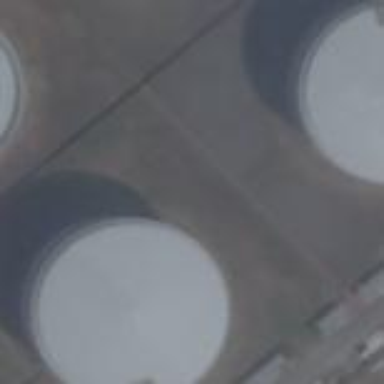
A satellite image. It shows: Storage tank created as man-made structure.